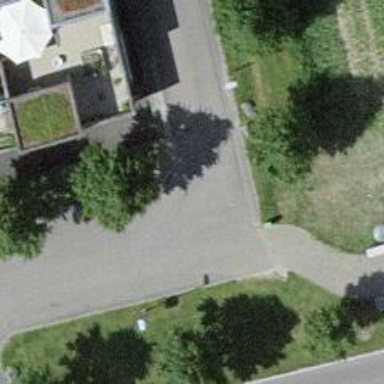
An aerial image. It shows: Bollard.